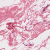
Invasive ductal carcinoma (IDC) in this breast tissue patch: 0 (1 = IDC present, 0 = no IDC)